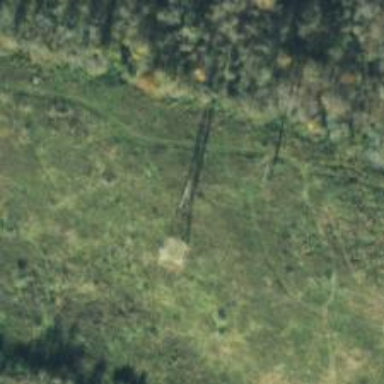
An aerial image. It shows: Tower with H-frame design.